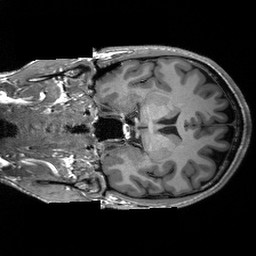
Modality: T1w
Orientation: coronal
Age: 38
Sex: male
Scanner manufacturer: siemens
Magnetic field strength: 3 T
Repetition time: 2.3 s
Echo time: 0.00233 s